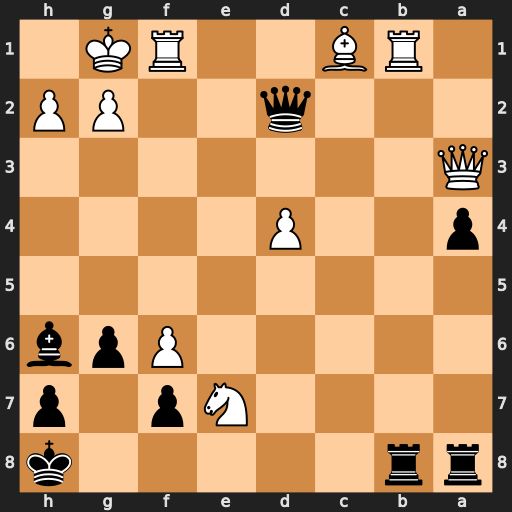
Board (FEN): rr5k/4Np1p/5Ppb/8/p2P4/Q7/3q2PP/1RB2RK1
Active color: b
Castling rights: -
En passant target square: -
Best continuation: Qxd4+ Kh1 Rxb1 Qf3 Ra6 Bxh6 Rxf1+ Qxf1 Rxf6 Qc1 Rd6